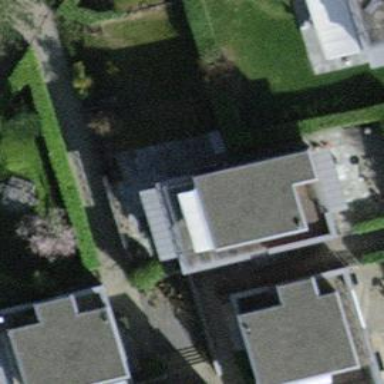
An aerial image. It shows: Building with flat roof oriented across its structure.